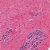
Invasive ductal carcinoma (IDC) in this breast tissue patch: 0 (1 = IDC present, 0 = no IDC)